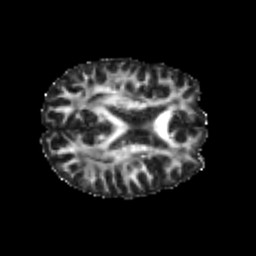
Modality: FA
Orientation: axial
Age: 24
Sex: male
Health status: healthy
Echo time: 0.074 s